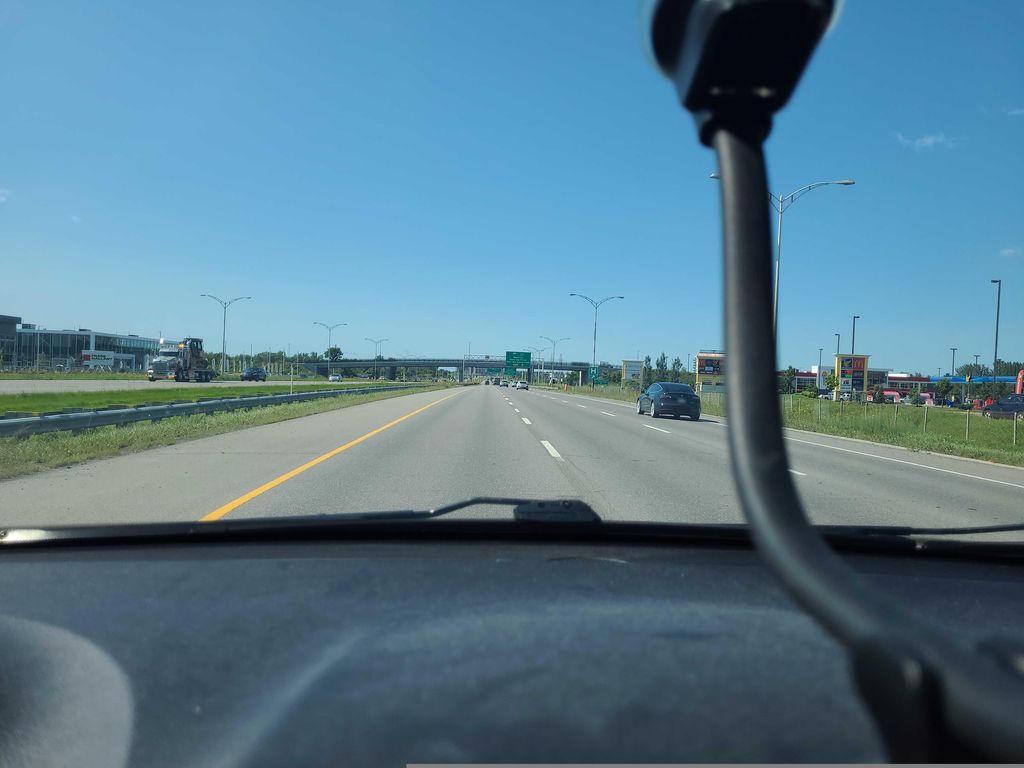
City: montreal